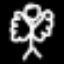
Label: angel